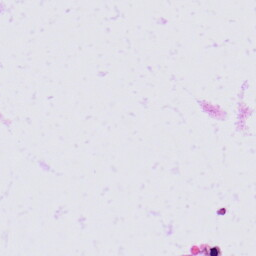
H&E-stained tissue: Skin